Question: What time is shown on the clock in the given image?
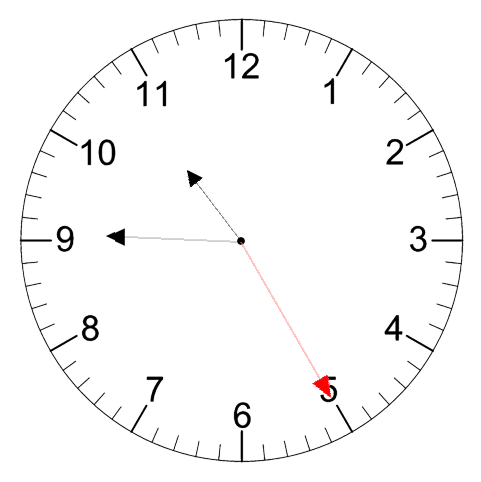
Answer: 10:45:25